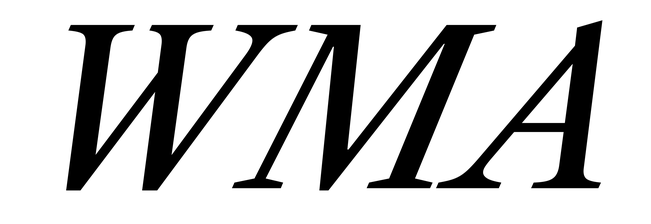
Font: LibreCaslonText-Italic_Medium_Italic